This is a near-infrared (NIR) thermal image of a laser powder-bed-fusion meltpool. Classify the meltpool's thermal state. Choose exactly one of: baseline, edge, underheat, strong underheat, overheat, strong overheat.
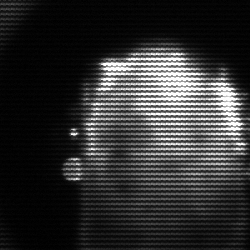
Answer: baseline